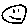
Label: smiley face